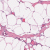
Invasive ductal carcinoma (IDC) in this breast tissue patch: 0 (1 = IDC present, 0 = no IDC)